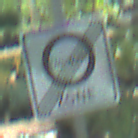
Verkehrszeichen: EndeUmweltzone
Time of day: MorningAfternoon
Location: Roofed (Special)
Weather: PartlyCloudy
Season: NotSpecified
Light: Natural